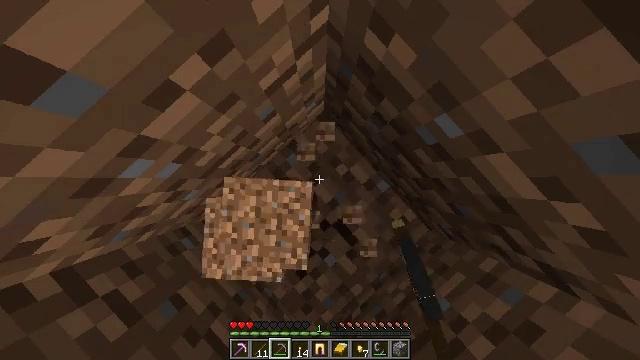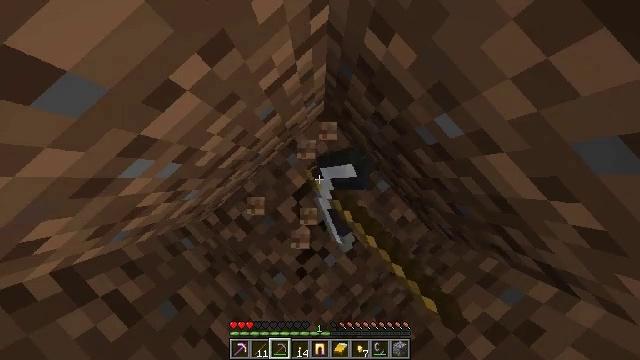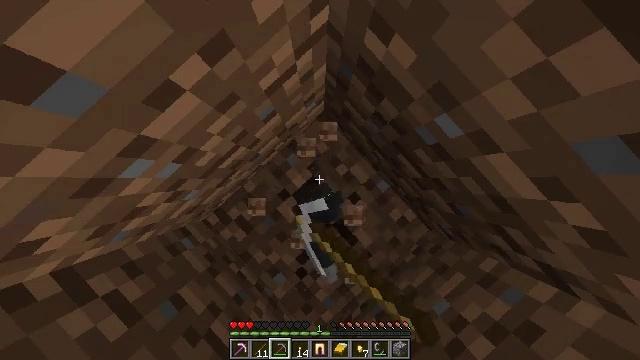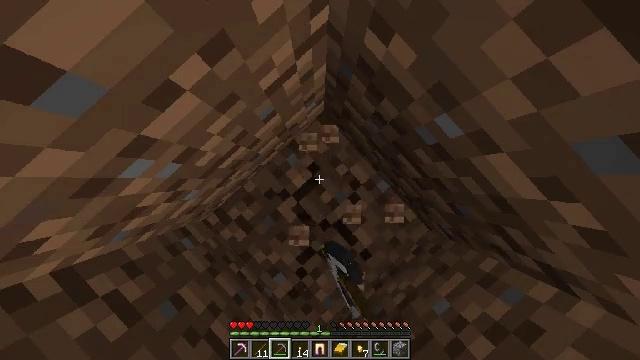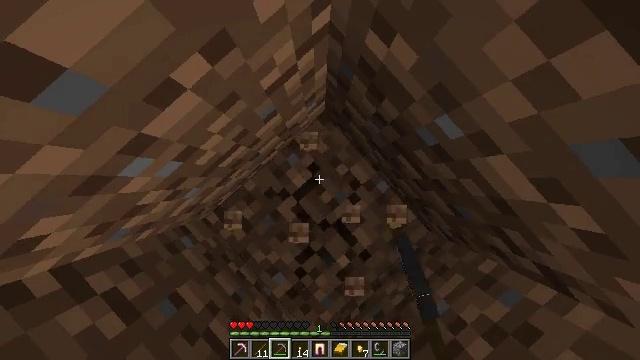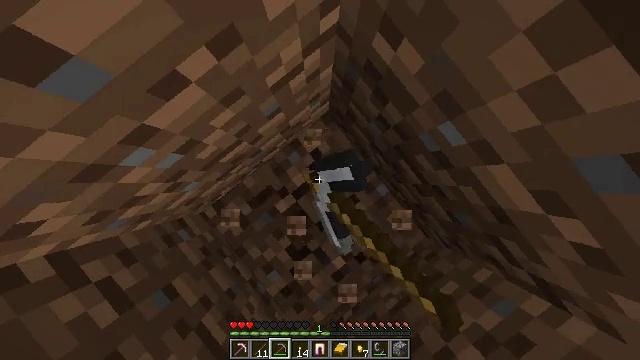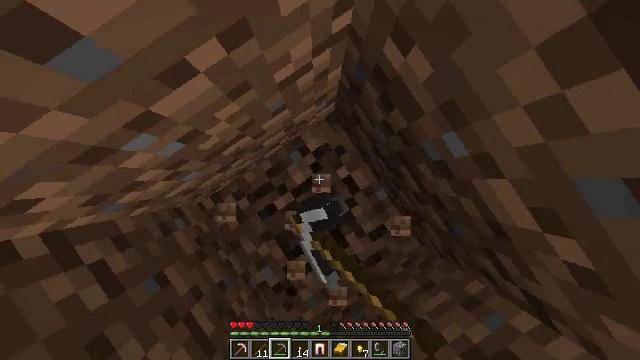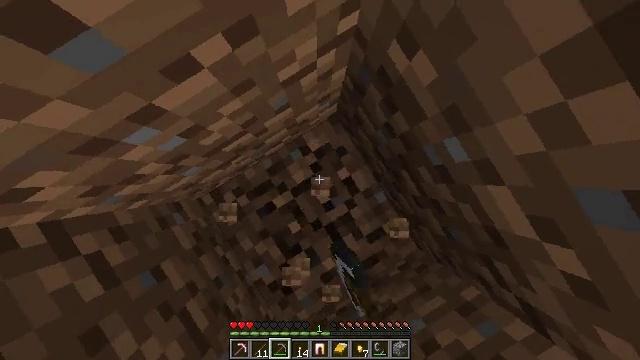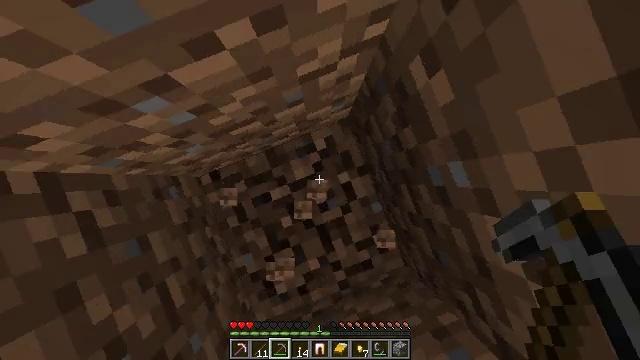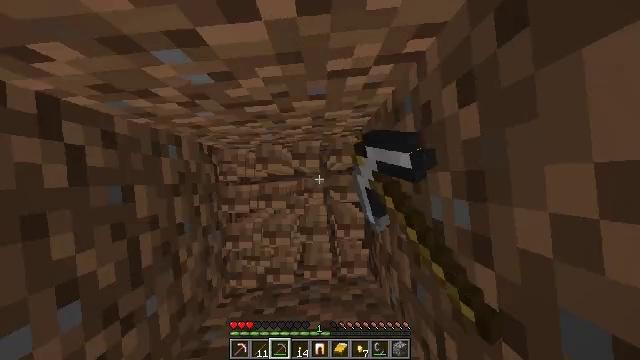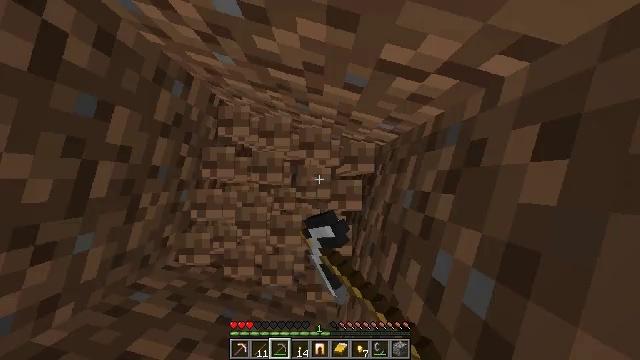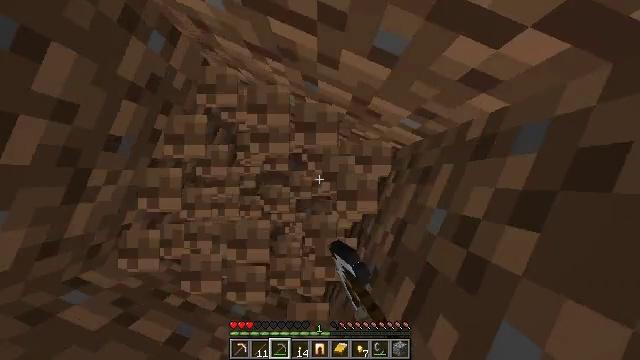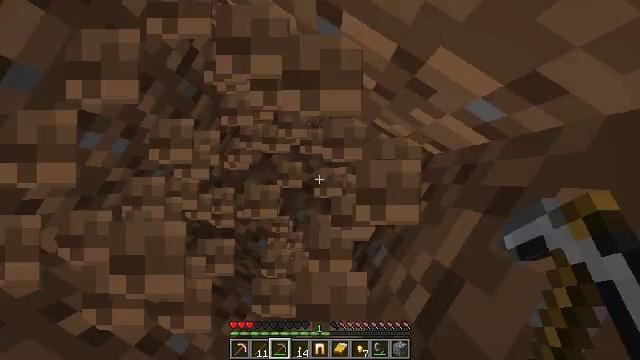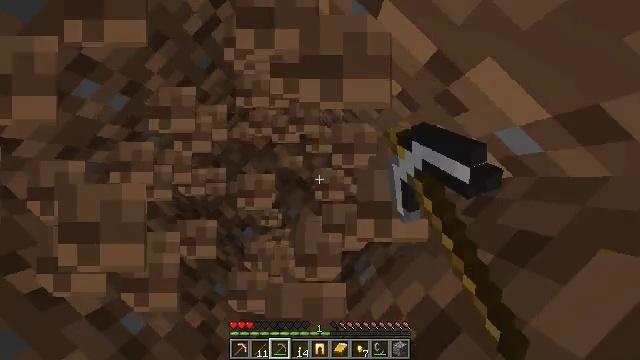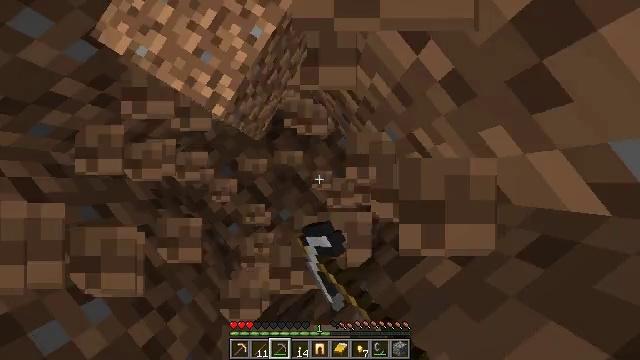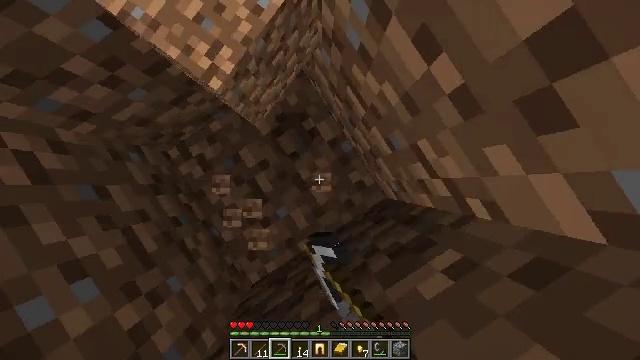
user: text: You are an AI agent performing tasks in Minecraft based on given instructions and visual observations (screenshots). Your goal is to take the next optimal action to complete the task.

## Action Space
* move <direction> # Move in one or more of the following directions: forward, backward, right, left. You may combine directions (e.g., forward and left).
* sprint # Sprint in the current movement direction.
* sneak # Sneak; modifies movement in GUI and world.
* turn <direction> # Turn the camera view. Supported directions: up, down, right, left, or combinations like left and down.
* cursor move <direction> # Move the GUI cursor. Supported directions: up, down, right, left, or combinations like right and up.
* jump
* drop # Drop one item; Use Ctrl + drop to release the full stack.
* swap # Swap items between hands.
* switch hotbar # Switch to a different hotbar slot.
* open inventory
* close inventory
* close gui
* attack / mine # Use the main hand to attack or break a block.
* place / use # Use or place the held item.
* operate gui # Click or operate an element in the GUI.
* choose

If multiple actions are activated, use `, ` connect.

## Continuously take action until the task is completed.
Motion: motion action
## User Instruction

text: Get dirt block.
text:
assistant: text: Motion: attack / mine
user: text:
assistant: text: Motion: attack / mine
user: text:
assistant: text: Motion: attack / mine
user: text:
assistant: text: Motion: attack / mine
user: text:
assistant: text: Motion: turn left, attack / mine
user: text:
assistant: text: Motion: turn left, attack / mine
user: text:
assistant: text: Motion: turn left, attack / mine
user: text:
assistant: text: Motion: turn left and down, attack / mine
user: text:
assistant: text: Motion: turn left and down, attack / mine
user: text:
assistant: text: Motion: turn left and down, attack / mine
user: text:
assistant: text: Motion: turn left, attack / mine
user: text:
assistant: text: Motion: turn left, attack / mine
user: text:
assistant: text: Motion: turn left, attack / mine
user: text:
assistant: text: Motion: turn left, attack / mine
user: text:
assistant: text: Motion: turn left, attack / mine
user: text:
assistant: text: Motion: turn left, attack / mine
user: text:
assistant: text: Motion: turn left and up, attack / mine
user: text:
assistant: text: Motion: turn left, attack / mine
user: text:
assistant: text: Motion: turn left, attack / mine
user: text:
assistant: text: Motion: attack / mine
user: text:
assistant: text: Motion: attack / mine
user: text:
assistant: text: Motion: attack / mine
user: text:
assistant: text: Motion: attack / mine
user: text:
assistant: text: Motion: attack / mine
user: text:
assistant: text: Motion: attack / mine
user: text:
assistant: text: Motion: attack / mine
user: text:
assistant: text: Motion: attack / mine
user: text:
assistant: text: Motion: attack / mine
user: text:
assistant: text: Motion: attack / mine
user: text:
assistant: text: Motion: attack / mine